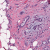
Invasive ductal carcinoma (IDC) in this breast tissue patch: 1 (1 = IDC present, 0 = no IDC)